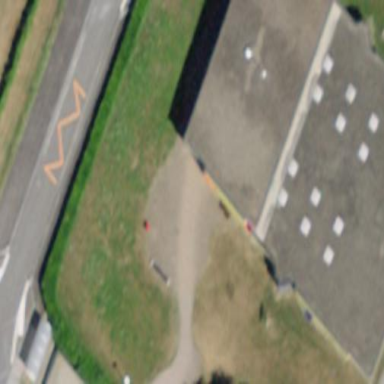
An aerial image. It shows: Kindergarten building.